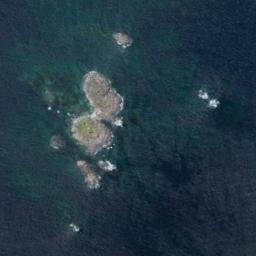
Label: island